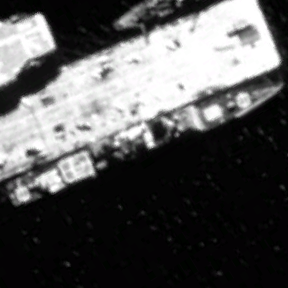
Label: cruiser